Question: I create a slider with two handlers,to achieve that I put one input type range over the other, the slider works fine but there is a strange line over it and I cant figure what is it:

'''
<section data-range-slider
class="range-slider"
ng-model="range"
min="0"
max="max">
<input list="numbers" type="range" ng-change="_which = 0" ng-model="_model[0]" min="0" max="1800" step="1" >
<input type="range" ng-change="_which = 1" ng-model="_model[1]" min="0" max="1800" step="1">
</section>
'''
'''
section.range-slider
overflow: hidden
position: relative
width: 200px
height: 35px
input
pointer-events: none
position: absolute
overflow: hidden
left: 0
top: 0
width: 200px
outline: none
height: 18px
&::-webkit-slider-thumb
pointer-events: all
position: relative
z-index: 1
outline: 0
&::-moz-range-thumb
pointer-events: all
position: relative
z-index: 10
-moz-appearance: none
background: linear-gradient(to bottom, #ededed 0%, #dedede 100%)
width: 11px
&::-moz-range-track
position: relative
z-index: -1
background-color: rgba(0, 0, 0, 0.15)
border: 0
&:last-of-type::-moz-range-track
-moz-appearance: none
background: none transparent
border: 0
ul.from-to
display: block
list-style-type: none
margin-top: 10px
font-family: Arial, Tahoma, Verdana, Arial, Helvetica, sans-serif
font-size: 11px
li
margin-bottom: 1px
label
background-color: rgba(0, 0, 0, 0)
height: 24px
line-height: 24px
display: inline-block
width: 60px
padding: 0 10px
float: left
font-size: 9px
color: rgba(0, 0, 0, 0)
text-transform: uppercase
input
border: 1px solid rgba(0, 0, 0, 0.1)
padding: 0 8px
height: 24px
line-height: 24px
outline: none
'''
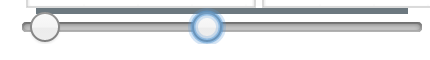
Answer: Add this to input to overwrite default browser styles:
'''
&::focus
outline: none
-moz-box-shadow: none
-webkit-box-shadow: none
box-shadow: none
'''